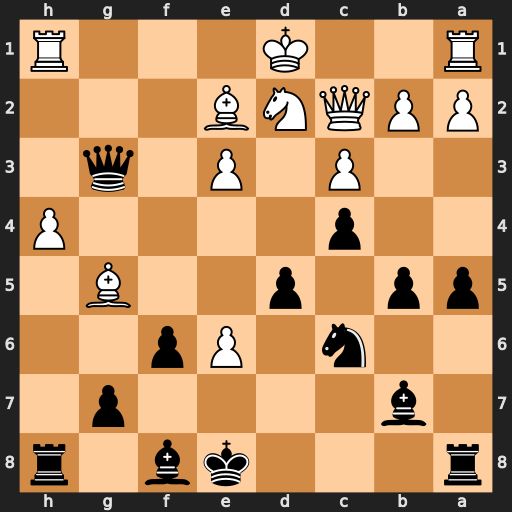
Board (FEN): r3kb1r/1b4p1/2n1Pp2/pp1p2B1/2p4P/2P1P1q1/PPQNB3/R2K3R
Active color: b
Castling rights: kq
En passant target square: -
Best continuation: fxg5 Qg6+ Kd8